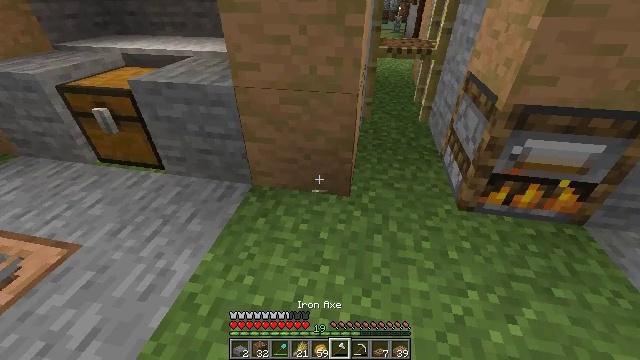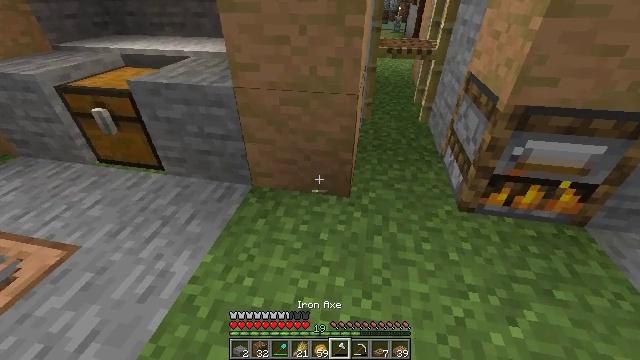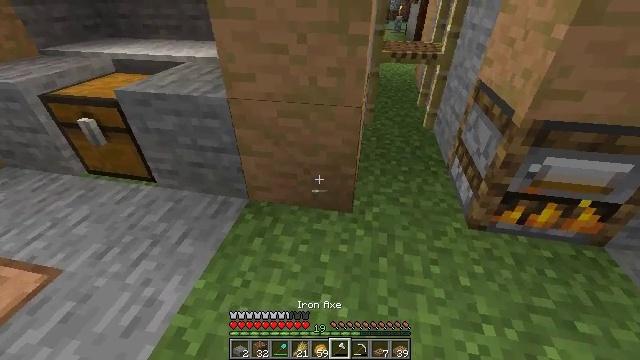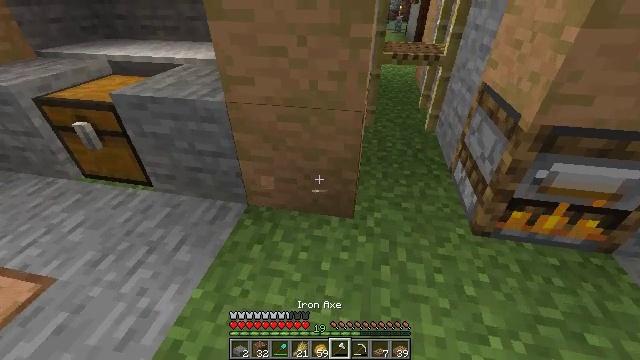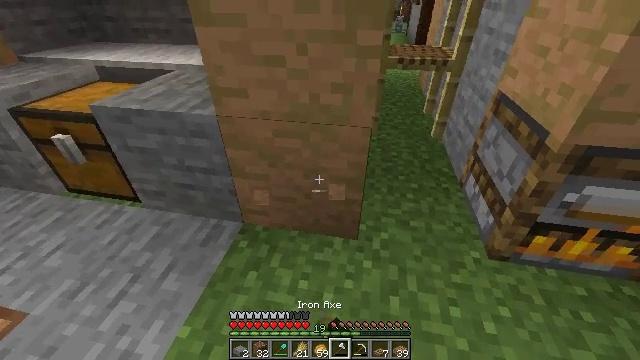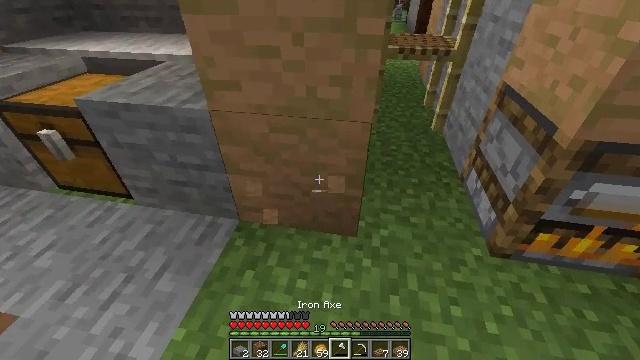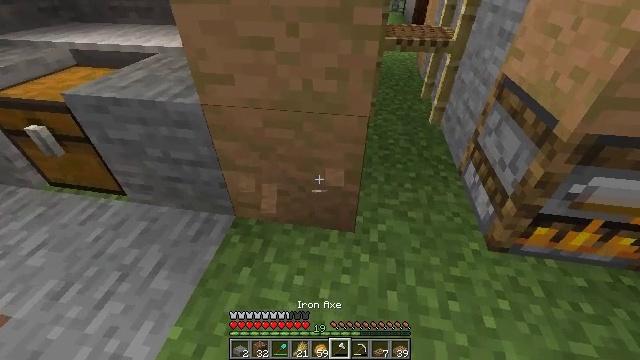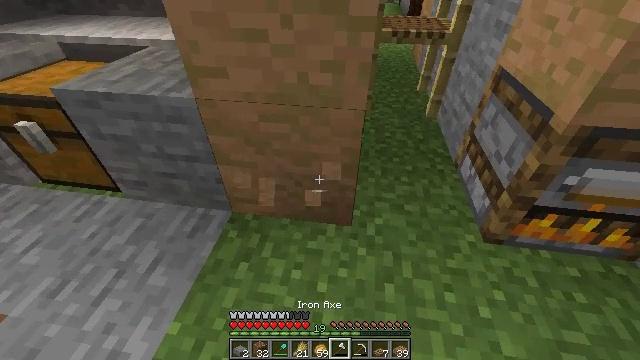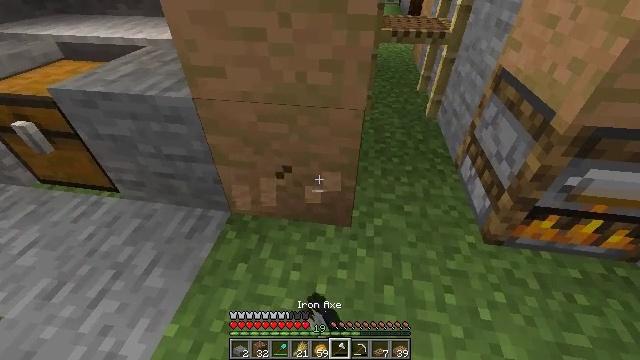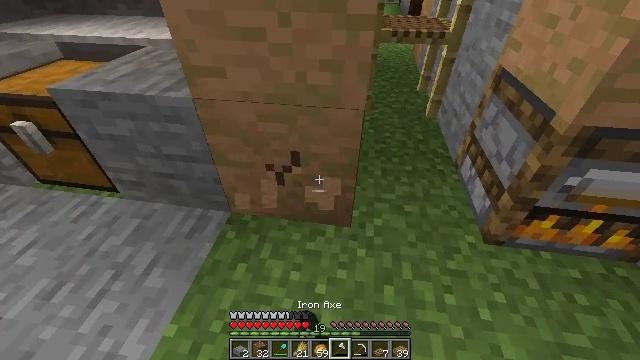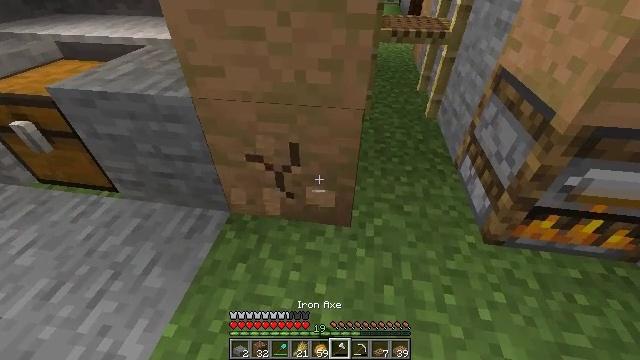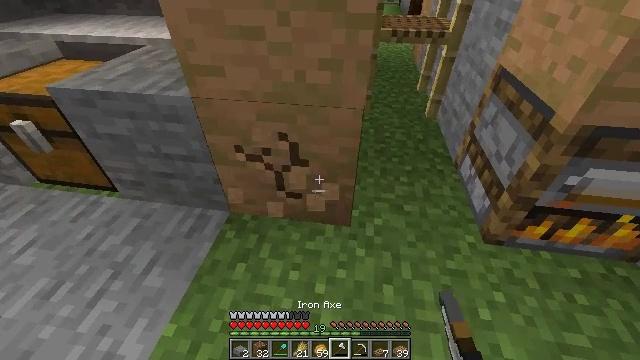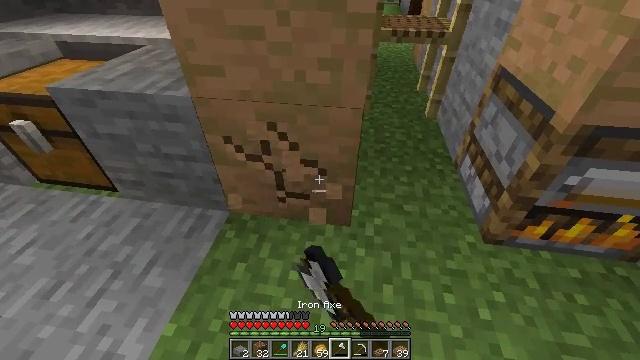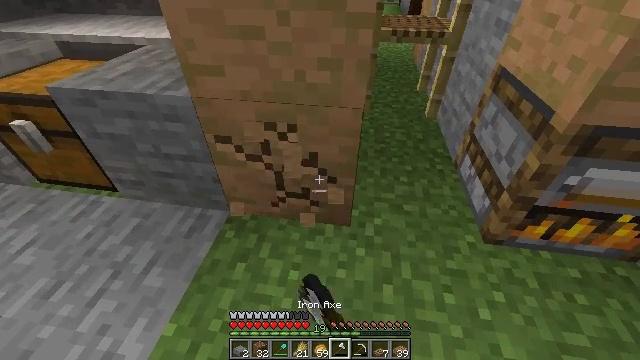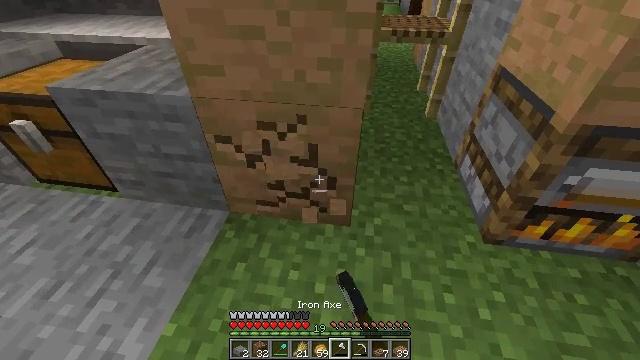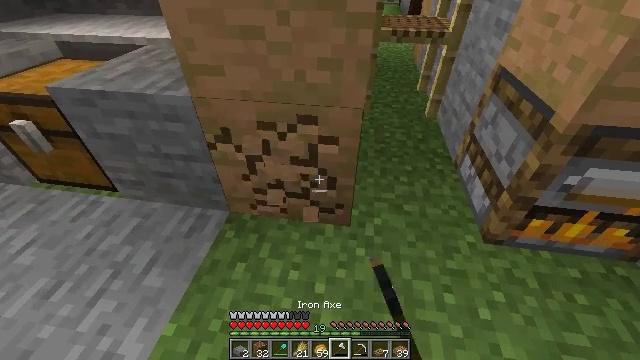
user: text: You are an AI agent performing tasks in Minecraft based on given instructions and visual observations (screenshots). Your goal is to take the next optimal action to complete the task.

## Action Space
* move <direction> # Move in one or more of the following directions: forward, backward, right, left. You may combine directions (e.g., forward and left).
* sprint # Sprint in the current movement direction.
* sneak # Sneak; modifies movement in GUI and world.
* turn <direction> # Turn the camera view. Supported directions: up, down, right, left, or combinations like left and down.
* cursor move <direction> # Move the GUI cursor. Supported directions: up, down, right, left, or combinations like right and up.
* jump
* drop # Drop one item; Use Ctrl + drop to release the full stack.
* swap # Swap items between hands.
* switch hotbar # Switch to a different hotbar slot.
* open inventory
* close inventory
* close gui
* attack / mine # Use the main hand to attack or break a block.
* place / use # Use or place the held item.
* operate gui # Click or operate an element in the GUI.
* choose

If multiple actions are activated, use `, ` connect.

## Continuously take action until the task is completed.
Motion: motion action
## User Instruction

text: Retrieve stripped jungle log from structures.
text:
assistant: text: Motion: move forward
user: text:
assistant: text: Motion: move forward
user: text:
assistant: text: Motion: move forward, attack / mine
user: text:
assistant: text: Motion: attack / mine
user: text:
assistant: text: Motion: turn down, attack / mine
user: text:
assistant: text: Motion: turn down, attack / mine
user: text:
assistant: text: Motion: turn down, attack / mine
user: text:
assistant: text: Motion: attack / mine
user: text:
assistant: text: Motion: attack / mine
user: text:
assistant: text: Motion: attack / mine
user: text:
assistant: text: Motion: attack / mine
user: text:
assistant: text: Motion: attack / mine
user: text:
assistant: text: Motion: attack / mine
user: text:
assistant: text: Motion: attack / mine
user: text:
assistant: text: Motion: attack / mine
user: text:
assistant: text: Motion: attack / mine
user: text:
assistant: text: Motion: attack / mine
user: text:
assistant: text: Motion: attack / mine
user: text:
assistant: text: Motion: attack / mine
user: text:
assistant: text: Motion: attack / mine
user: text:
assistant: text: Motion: move forward, attack / mine
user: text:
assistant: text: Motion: attack / mine